Question: Determine whether the two graphs given in the figure are isomorphic. If you think they are isomorphic, answer 1; if you think they are not isomorphic, answer 0.
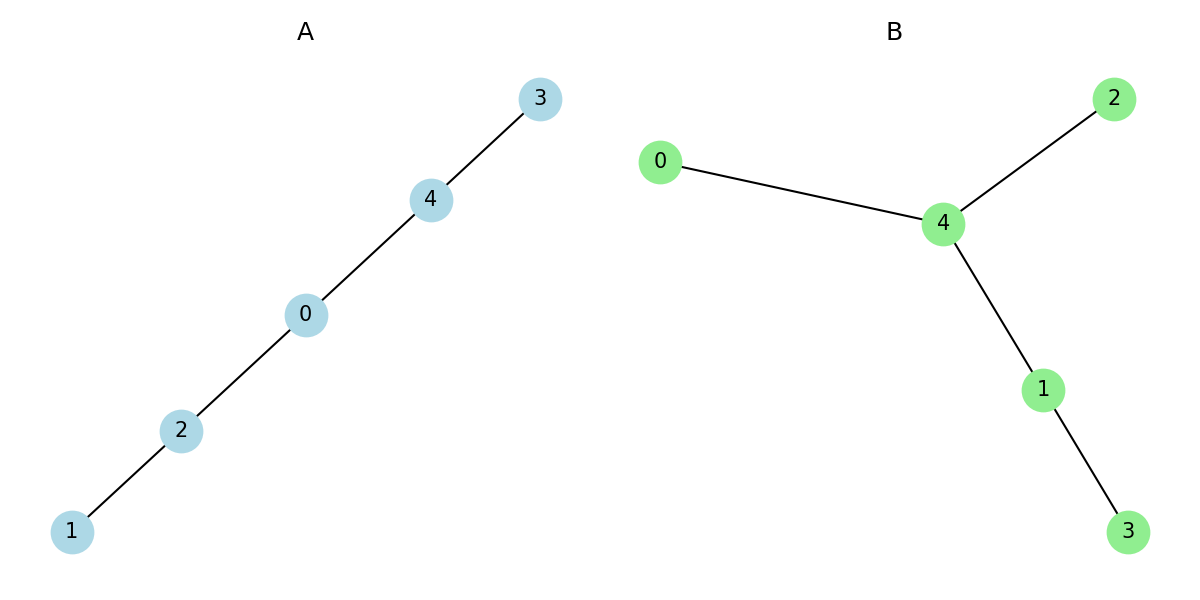
Answer: 0